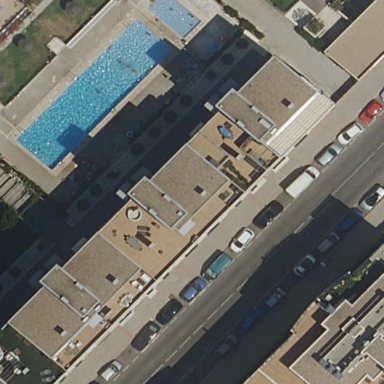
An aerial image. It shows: Swimming pool located in leisure land.